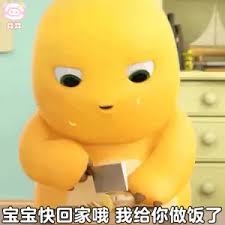
Label: nailong